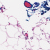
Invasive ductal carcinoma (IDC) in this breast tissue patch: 0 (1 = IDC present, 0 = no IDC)